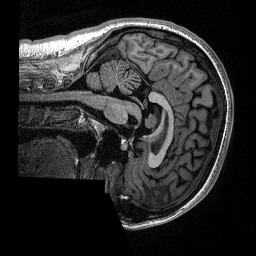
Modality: T1w
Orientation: sagittal
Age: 19
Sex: female
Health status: healthy
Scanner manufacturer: siemens
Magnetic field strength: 1.5 T
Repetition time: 2.73 s
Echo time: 0.00357 s